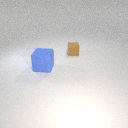
large blue rubber cube in front of small brown rubber cube